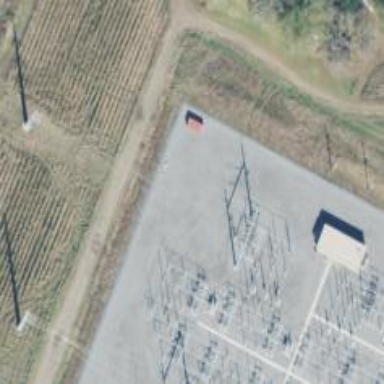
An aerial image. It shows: Switch for power supply.